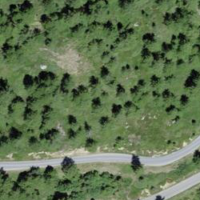
EUNIS habitat code: 43
Species observed at this site:
Vaccinium vitis-idaea